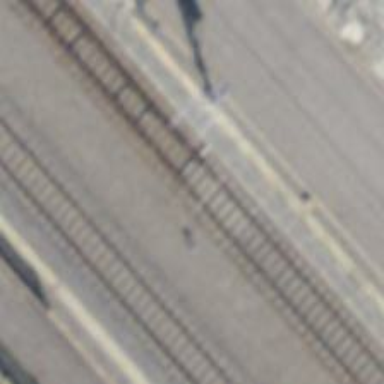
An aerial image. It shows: Single-track railway with electrified contact lines.